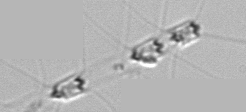
Label: Chaetoceros_didymus